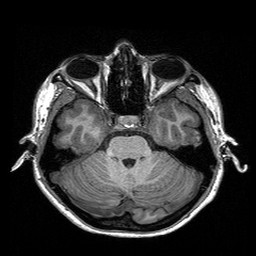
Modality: T1w
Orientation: coronal
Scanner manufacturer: siemens
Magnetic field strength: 3 T